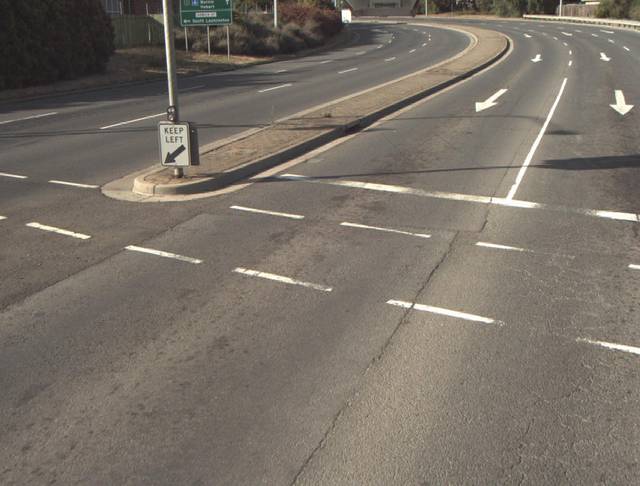
Region: Australia
Coordinates: -41.448, 147.139